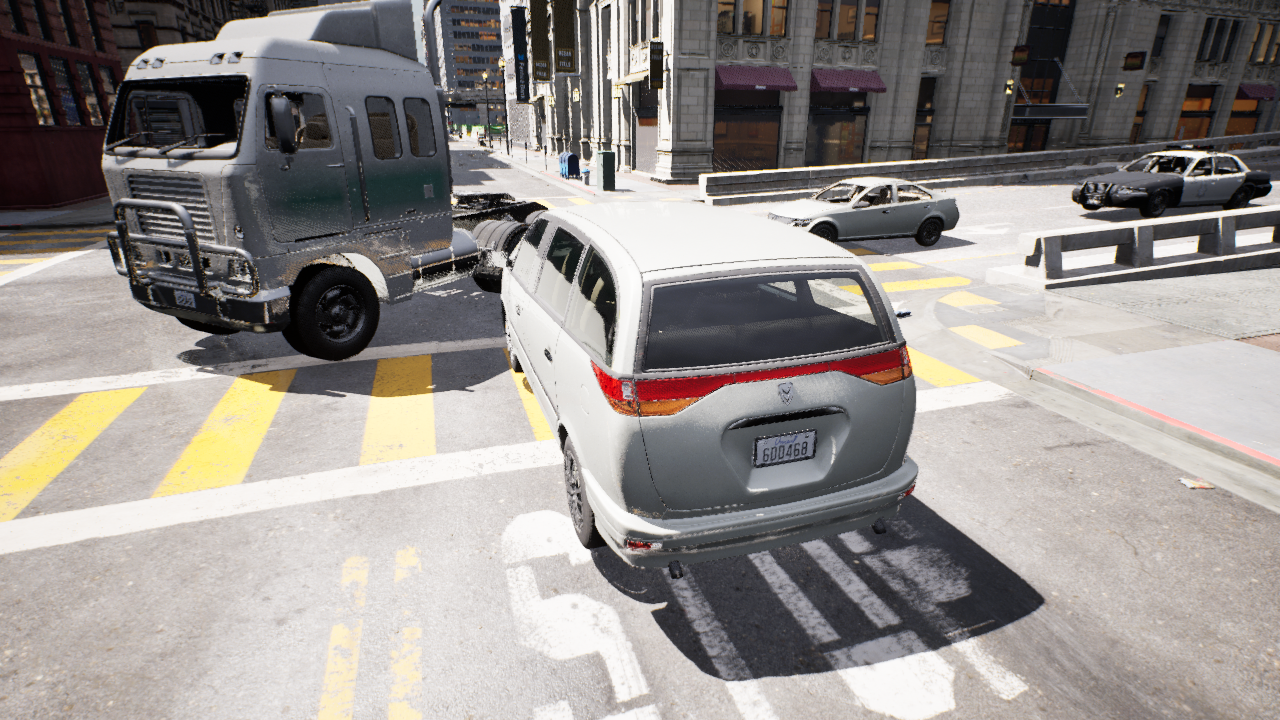
Venue: residential
Lighting: clear day
Vehicle rig: minivan